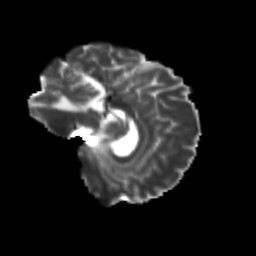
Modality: T2w
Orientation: sagittal
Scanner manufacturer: siemens
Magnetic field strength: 3 T
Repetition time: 9.2 s
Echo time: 0.084 s